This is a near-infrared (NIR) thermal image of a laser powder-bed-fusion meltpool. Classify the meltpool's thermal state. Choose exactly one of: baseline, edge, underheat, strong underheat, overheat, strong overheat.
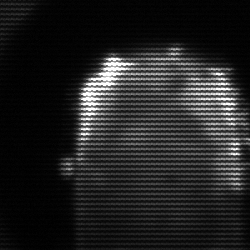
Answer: baseline